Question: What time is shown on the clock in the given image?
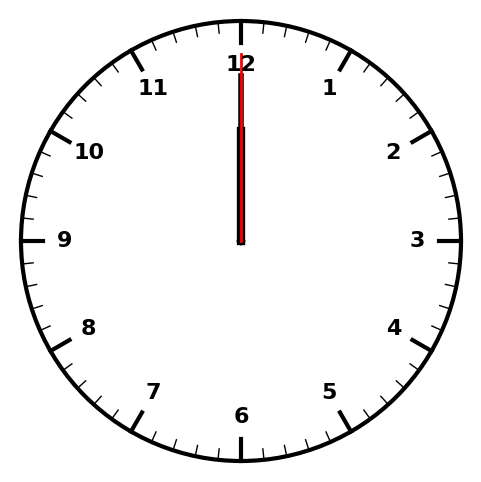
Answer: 12:00:00